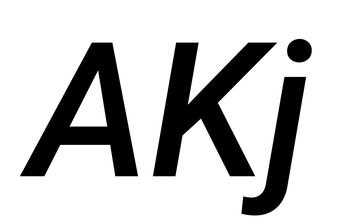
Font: Roboto-Italic_Medium_Italic